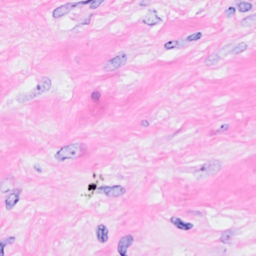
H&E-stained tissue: Breast